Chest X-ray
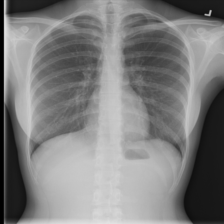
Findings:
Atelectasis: negative
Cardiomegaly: negative
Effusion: negative
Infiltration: negative
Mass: negative
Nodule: negative
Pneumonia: negative
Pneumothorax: negative
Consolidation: negative
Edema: negative
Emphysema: negative
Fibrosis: negative
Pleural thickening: negative
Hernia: negative